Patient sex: M
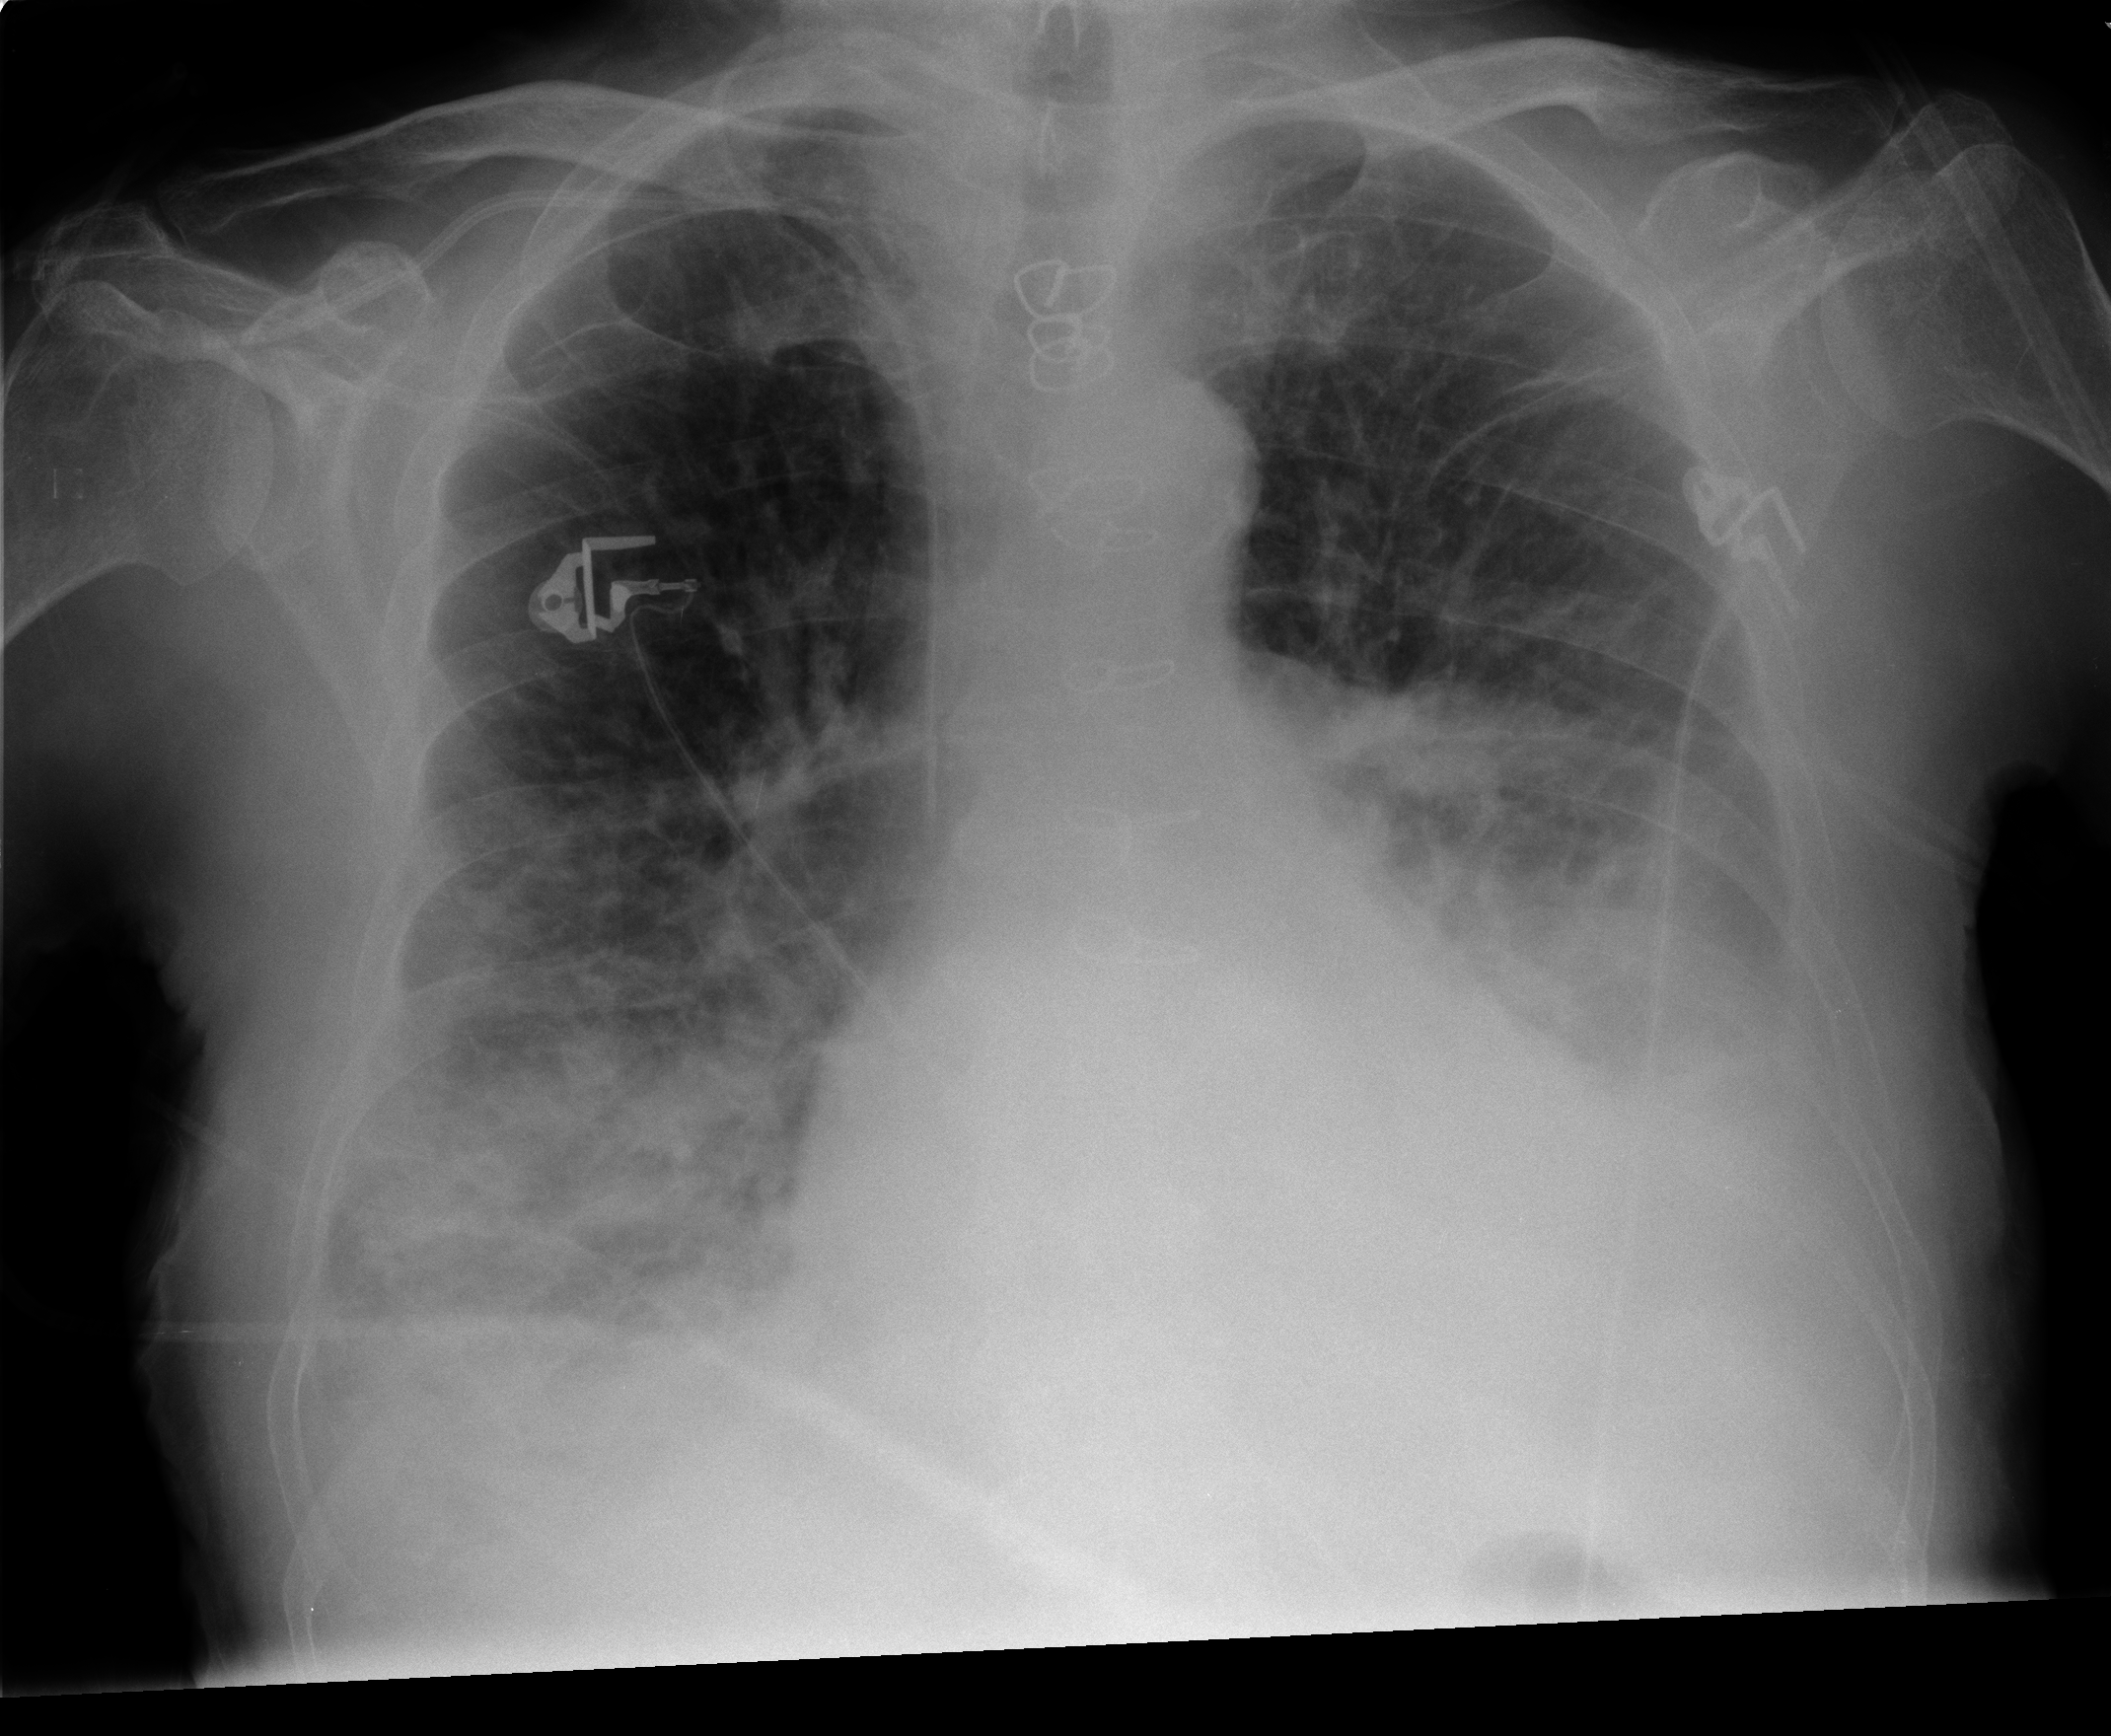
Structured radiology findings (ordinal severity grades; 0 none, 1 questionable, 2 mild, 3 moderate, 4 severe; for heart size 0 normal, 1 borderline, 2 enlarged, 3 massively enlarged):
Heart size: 0
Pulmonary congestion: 2
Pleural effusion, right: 2
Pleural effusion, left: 2
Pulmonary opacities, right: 3
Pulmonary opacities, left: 2
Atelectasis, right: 2
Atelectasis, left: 2